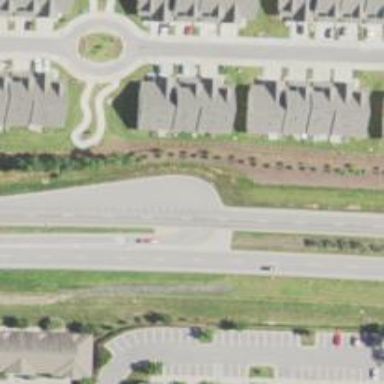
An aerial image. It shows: Trunk link highway.